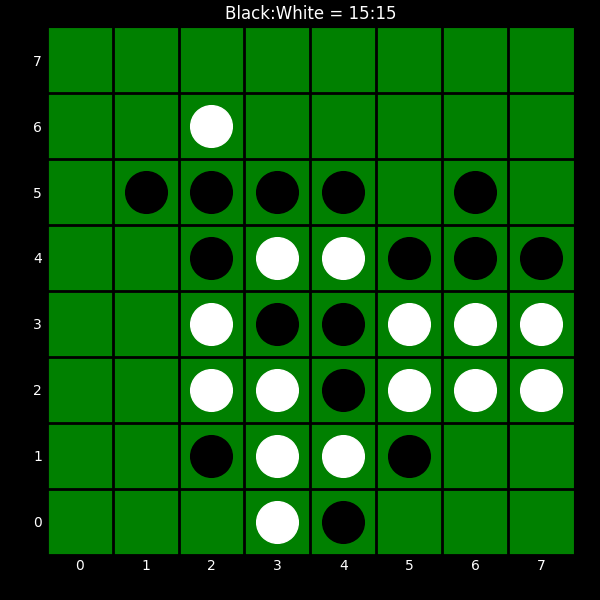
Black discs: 15
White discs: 15